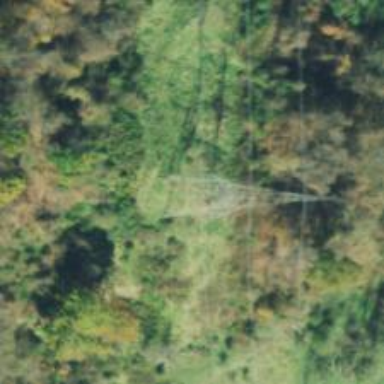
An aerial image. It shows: Lattice structure tower used for power distribution.